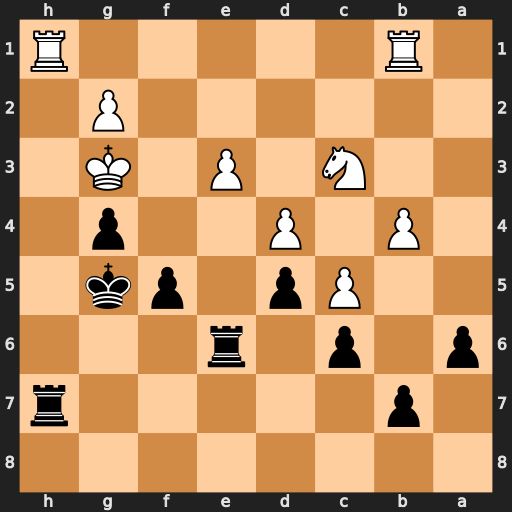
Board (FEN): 8/1p5r/p1p1r3/2Pp1pk1/1P1P2p1/2N1P1K1/6P1/1R5R
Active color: b
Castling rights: -
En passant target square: -
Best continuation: Rxh1 Rxh1 Rxe3+ Kf2 Rxc3